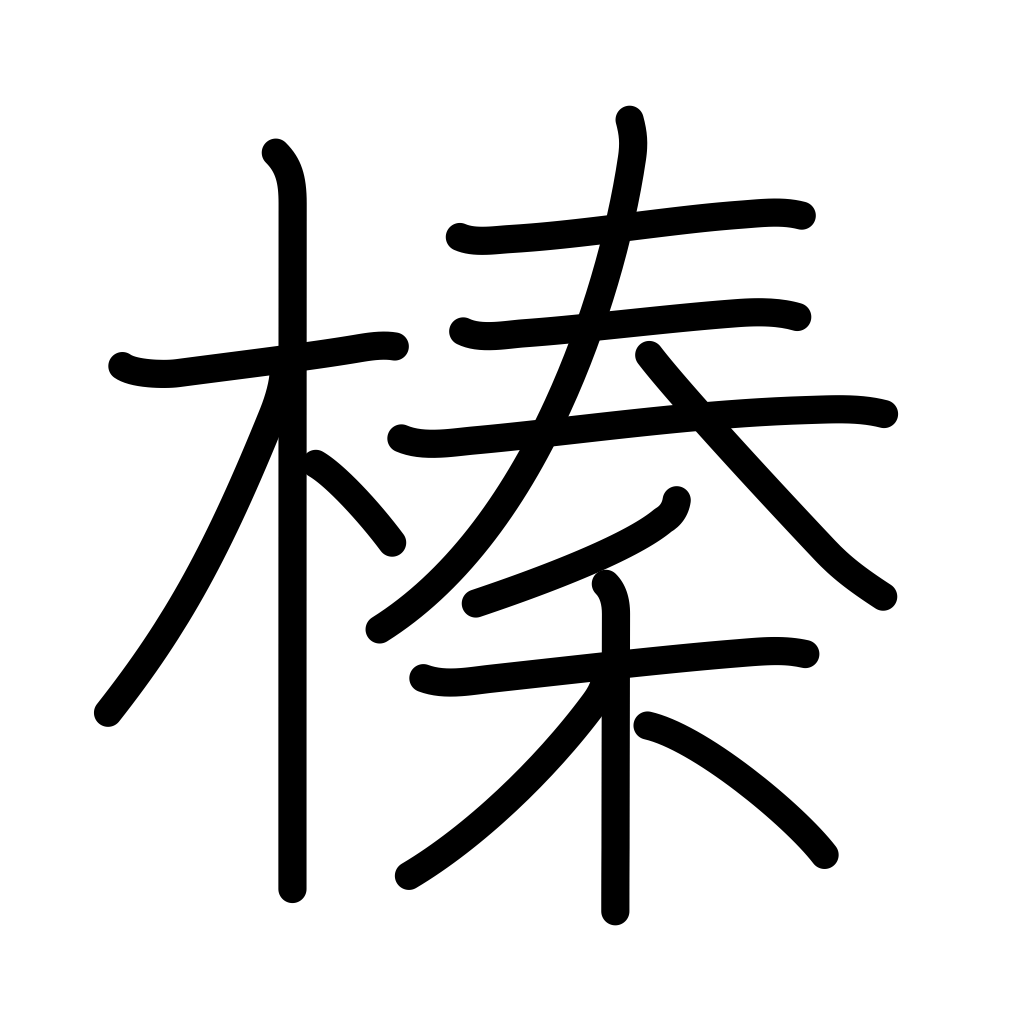
Meaning: hazelnut, filbert